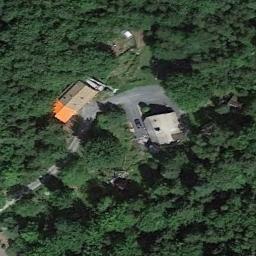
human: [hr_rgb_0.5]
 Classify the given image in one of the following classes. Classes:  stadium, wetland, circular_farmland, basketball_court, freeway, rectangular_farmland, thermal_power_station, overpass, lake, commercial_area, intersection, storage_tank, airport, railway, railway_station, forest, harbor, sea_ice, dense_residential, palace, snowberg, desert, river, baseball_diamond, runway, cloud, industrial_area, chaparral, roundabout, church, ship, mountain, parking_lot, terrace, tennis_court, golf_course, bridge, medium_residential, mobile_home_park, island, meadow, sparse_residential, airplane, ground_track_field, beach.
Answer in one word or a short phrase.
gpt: sparse_residential